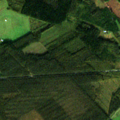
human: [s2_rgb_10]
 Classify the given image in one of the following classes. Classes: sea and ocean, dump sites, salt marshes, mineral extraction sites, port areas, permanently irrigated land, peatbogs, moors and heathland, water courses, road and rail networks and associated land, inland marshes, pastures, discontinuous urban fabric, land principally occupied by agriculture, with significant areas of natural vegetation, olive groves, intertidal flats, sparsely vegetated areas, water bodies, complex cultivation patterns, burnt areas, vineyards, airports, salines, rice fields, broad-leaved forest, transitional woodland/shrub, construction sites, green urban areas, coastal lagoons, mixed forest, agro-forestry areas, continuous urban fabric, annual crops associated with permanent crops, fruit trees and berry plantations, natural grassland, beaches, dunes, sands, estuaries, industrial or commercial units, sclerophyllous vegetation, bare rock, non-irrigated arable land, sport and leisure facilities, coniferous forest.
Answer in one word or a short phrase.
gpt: non-irrigated arable land, land principally occupied by agriculture, with significant areas of natural vegetation, coniferous forest, mixed forest